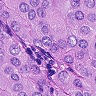
Metastatic tissue present: yes